Current action and preconditions to check: path_clear

Your task: For each precondition in the list above, predict whether it will hold at this action.

Consider the current scene as observed from the mobile robot's camera, and analyze the predicted future states of all dynamic agents (e.g., people, animals, vehicles, or any moving entities) within the NEXT SECOND.

IMPORTANT: Only answer "very likely" if you are absolutely certain—based on strong, clear evidence—that a dynamic agent will violate the precondition in the predicted future state. Do NOT answer "very likely" for unlikely, ambiguous, or low-probability risks.

Ask yourself for each precondition: Is there a high probability, with clear and convincing evidence, that the predicted future states of any dynamic agent will interfere with the predicted future state of the currently executing action within the NEXT SECOND, causing that precondition to fail?

Assess the risk level based on these predictions. Use "likely" or "very likely" if motions create a clear risk of interference.

Use "neutral" or "improbable" if agents are nearby but their predicted paths are clearly diverging or non-conflicting.

Failure Risk Categories: "very improbable", "improbable", "neutral", "likely", "very likely"

Answer Format: Output ONLY the probability_of_failure value from these categories: "very improbable", "improbable", "neutral", "likely", "very likely"

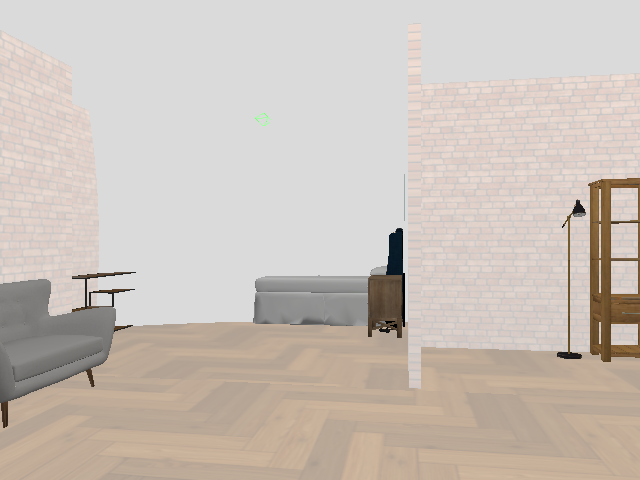

Answer: very improbable